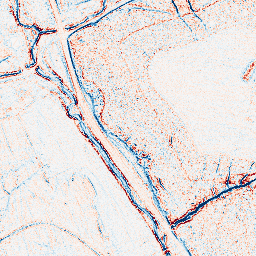
Category: edge_preserving
Decomposition family: anisotropic_diffusion
Decomposition parameters: iterations: 5
kappa: 10
gamma: 0.1
Upsampling method: bicubic_16x
Upsampling parameters: scale: 16
Upsampling scale: 16